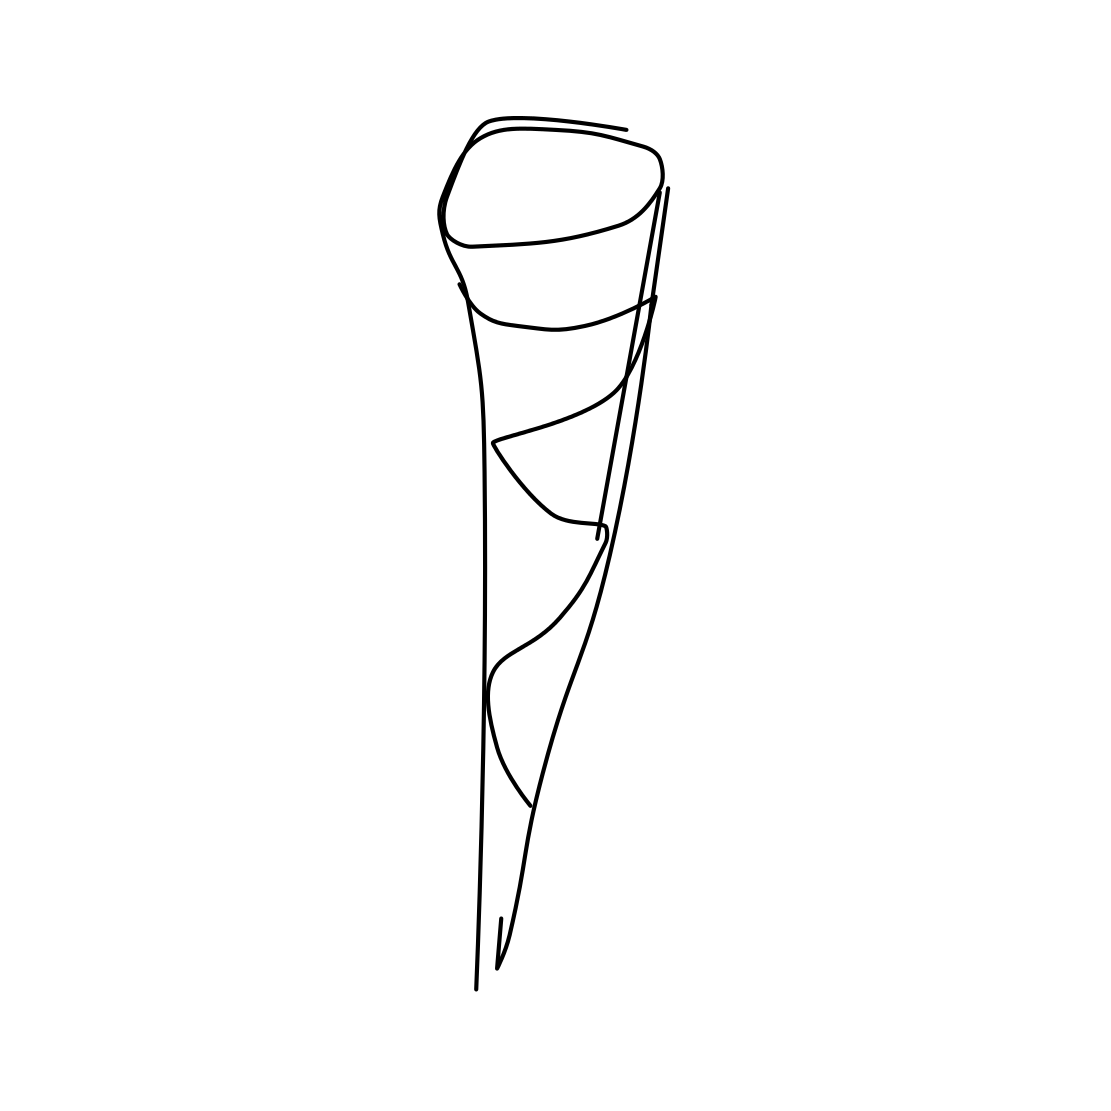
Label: vase